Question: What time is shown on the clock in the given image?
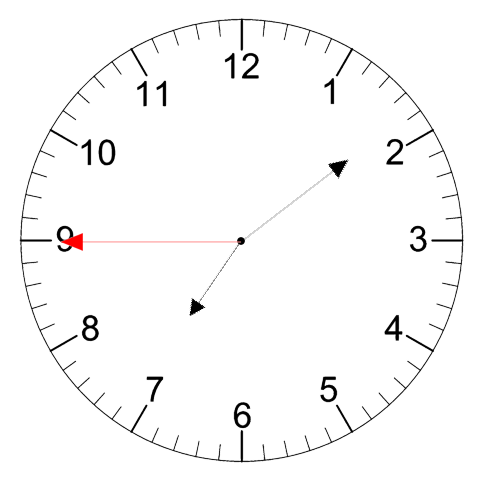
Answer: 07:08:45